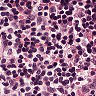
Metastatic tissue present: no